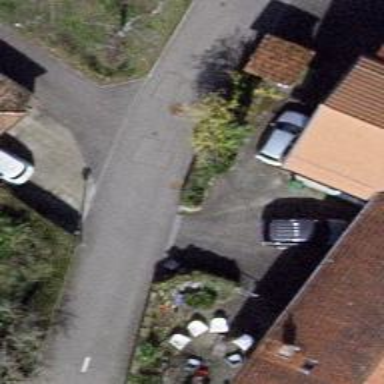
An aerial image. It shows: Driveway.